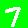
Digit: 7